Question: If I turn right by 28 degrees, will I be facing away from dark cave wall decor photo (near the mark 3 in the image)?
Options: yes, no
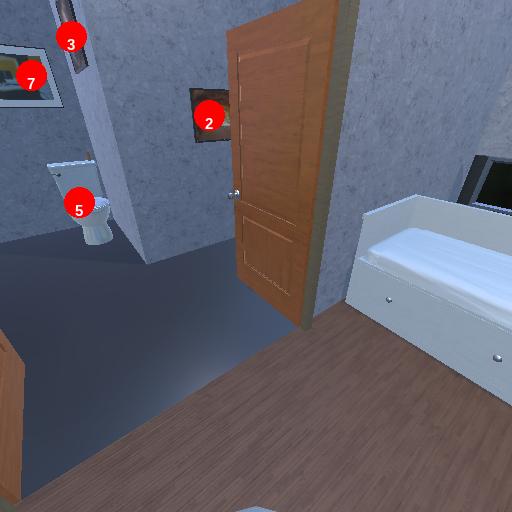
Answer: yes